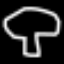
Label: mushroom